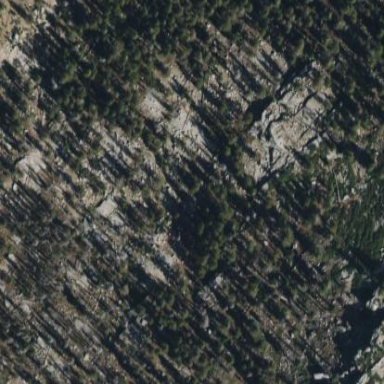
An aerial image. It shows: Landscape of bare rock.